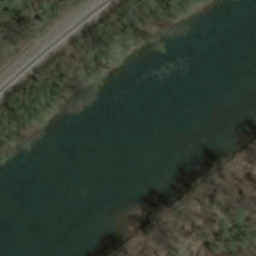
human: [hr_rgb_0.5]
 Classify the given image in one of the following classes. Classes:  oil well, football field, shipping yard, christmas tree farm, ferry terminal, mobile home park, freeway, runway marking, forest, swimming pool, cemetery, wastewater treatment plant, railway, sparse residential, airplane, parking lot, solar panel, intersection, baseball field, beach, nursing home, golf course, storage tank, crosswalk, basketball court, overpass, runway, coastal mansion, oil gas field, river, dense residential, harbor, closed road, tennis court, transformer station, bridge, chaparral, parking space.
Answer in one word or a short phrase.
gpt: river